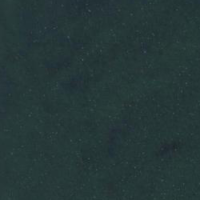
EUNIS habitat code: 14
Species observed at this site:
Grus grus